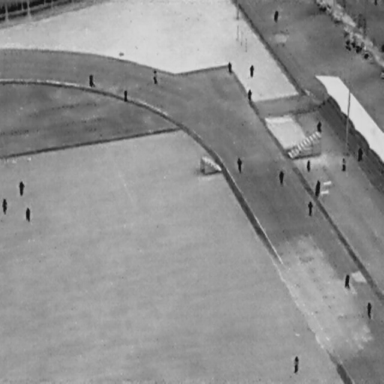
There are 21 People in the infrared image.